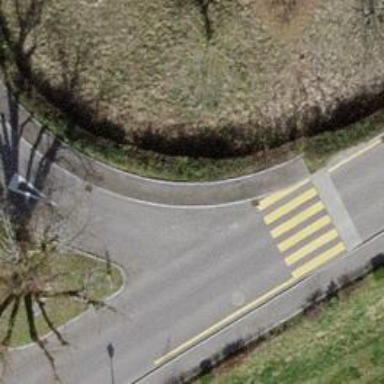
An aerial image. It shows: Tertiary road with asphalt surface and traffic calming table. There is sidewalk on the left side.